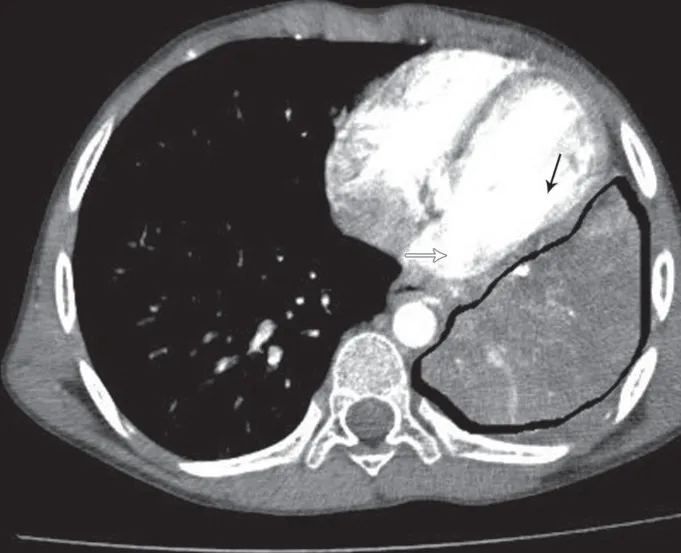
Computed tomography image of the inflammatory myofibroblastic tumor, invading the left atrium. White thick arrow: left atrial wall invaded by the tumor; black thin line: left ventricular wall; area surrounded by the black thick line: inflammatory myofibroblastic tumor with the lower lobe.
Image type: radiology (ct)